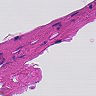
Metastatic tissue present: no